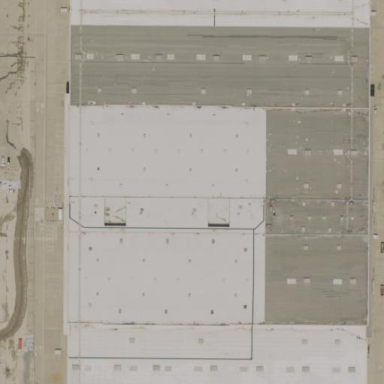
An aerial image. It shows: Industrial building.